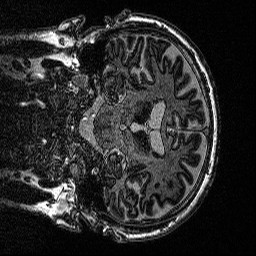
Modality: MP2RAGE
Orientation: coronal
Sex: male
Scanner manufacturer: siemens
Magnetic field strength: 3 T
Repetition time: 5 s
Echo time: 0.00292 s